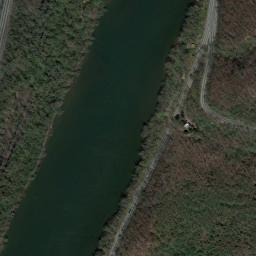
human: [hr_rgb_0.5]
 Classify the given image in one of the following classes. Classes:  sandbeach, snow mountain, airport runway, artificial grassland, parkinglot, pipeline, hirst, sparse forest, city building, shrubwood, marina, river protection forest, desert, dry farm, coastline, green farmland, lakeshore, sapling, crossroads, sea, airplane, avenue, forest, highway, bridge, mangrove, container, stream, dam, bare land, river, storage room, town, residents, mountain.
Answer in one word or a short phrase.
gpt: river